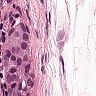
Metastatic tissue present: yes